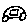
Label: car